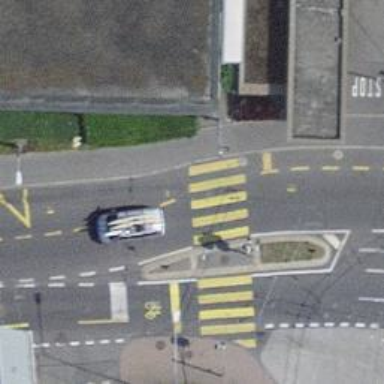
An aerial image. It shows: Kerb barrier.